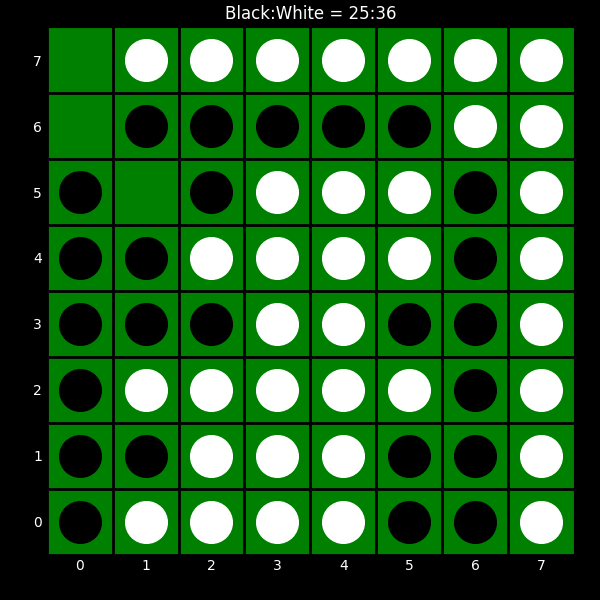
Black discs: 25
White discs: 36